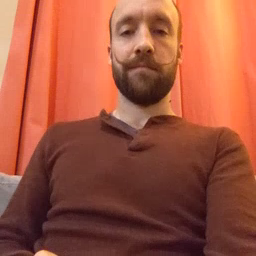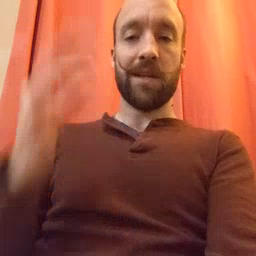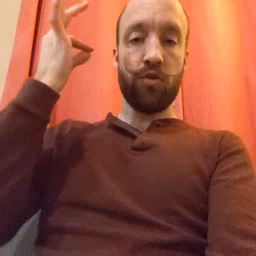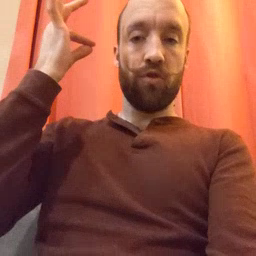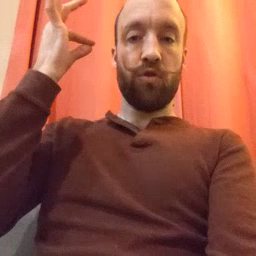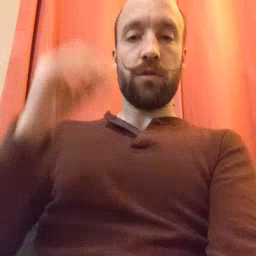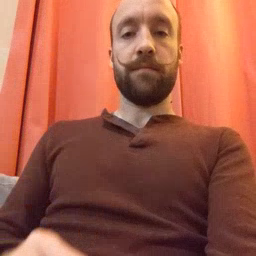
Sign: hair